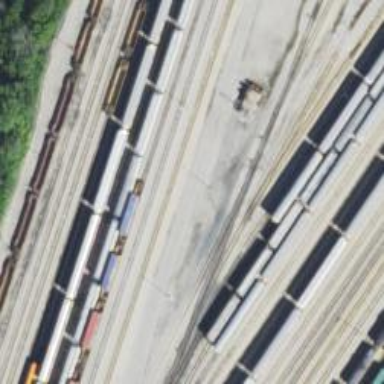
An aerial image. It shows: Railway yard in service.